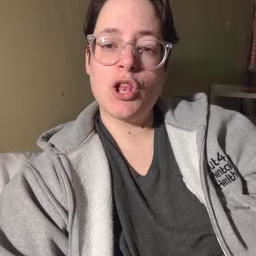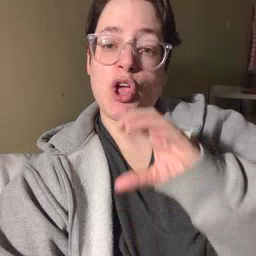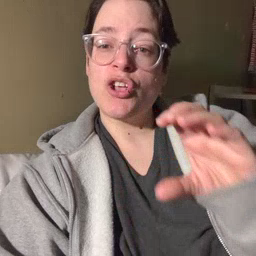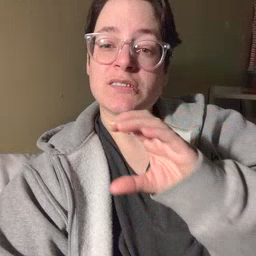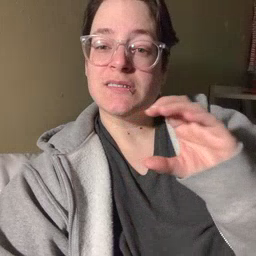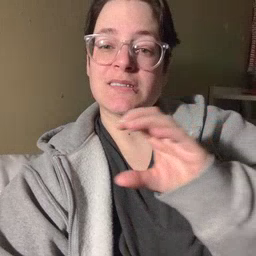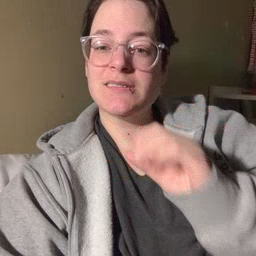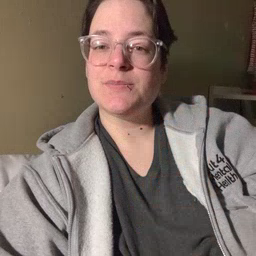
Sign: chocolate